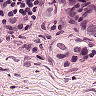
Metastatic tissue present: yes